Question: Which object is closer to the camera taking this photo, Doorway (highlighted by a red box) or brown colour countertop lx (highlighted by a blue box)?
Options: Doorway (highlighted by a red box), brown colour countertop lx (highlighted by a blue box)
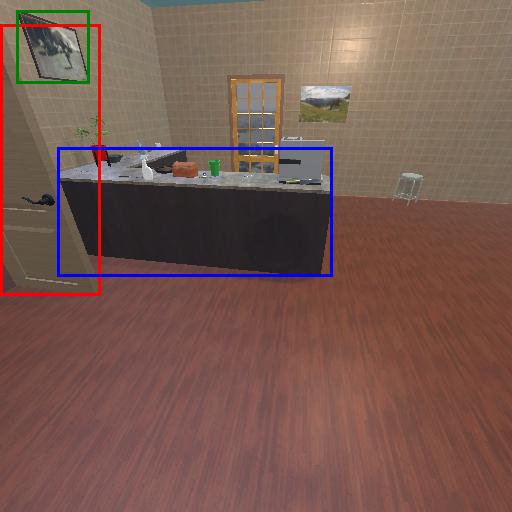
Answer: Doorway (highlighted by a red box)